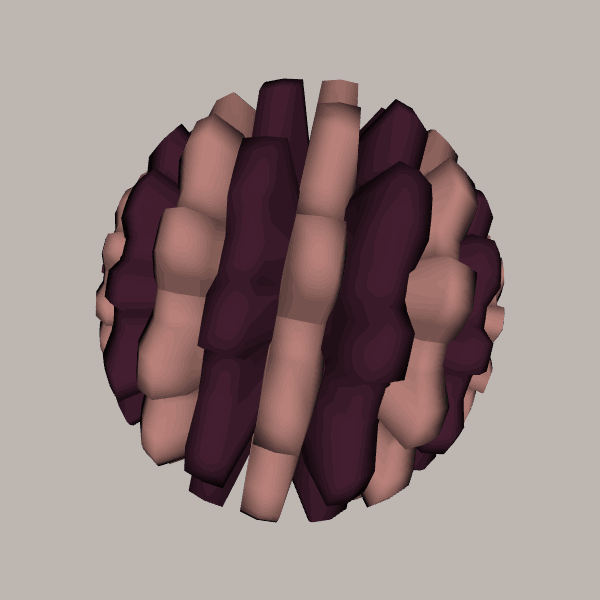
Background: light